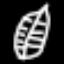
Label: leaf